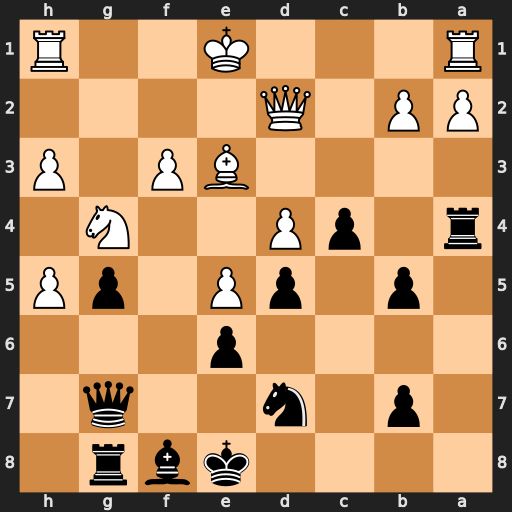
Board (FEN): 4kbr1/1p1n2q1/4p3/1p1pP1pP/r1pP2N1/4BP1P/PP1Q4/R3K2R
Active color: b
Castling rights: KQ
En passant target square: -
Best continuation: Bb4 Qxb4 Rxb4